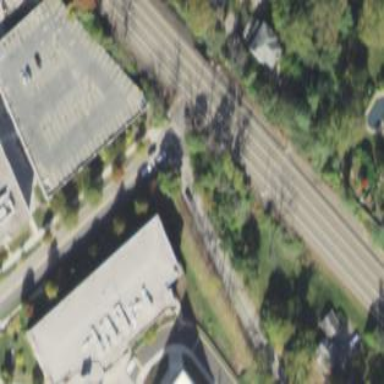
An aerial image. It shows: Parking garage.